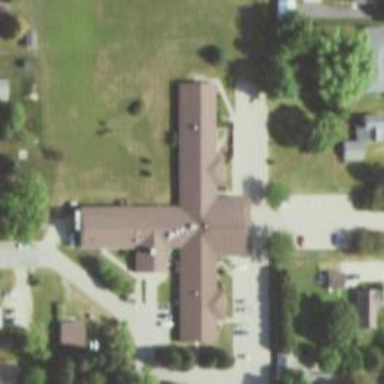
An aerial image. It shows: Nursing home.